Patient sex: F
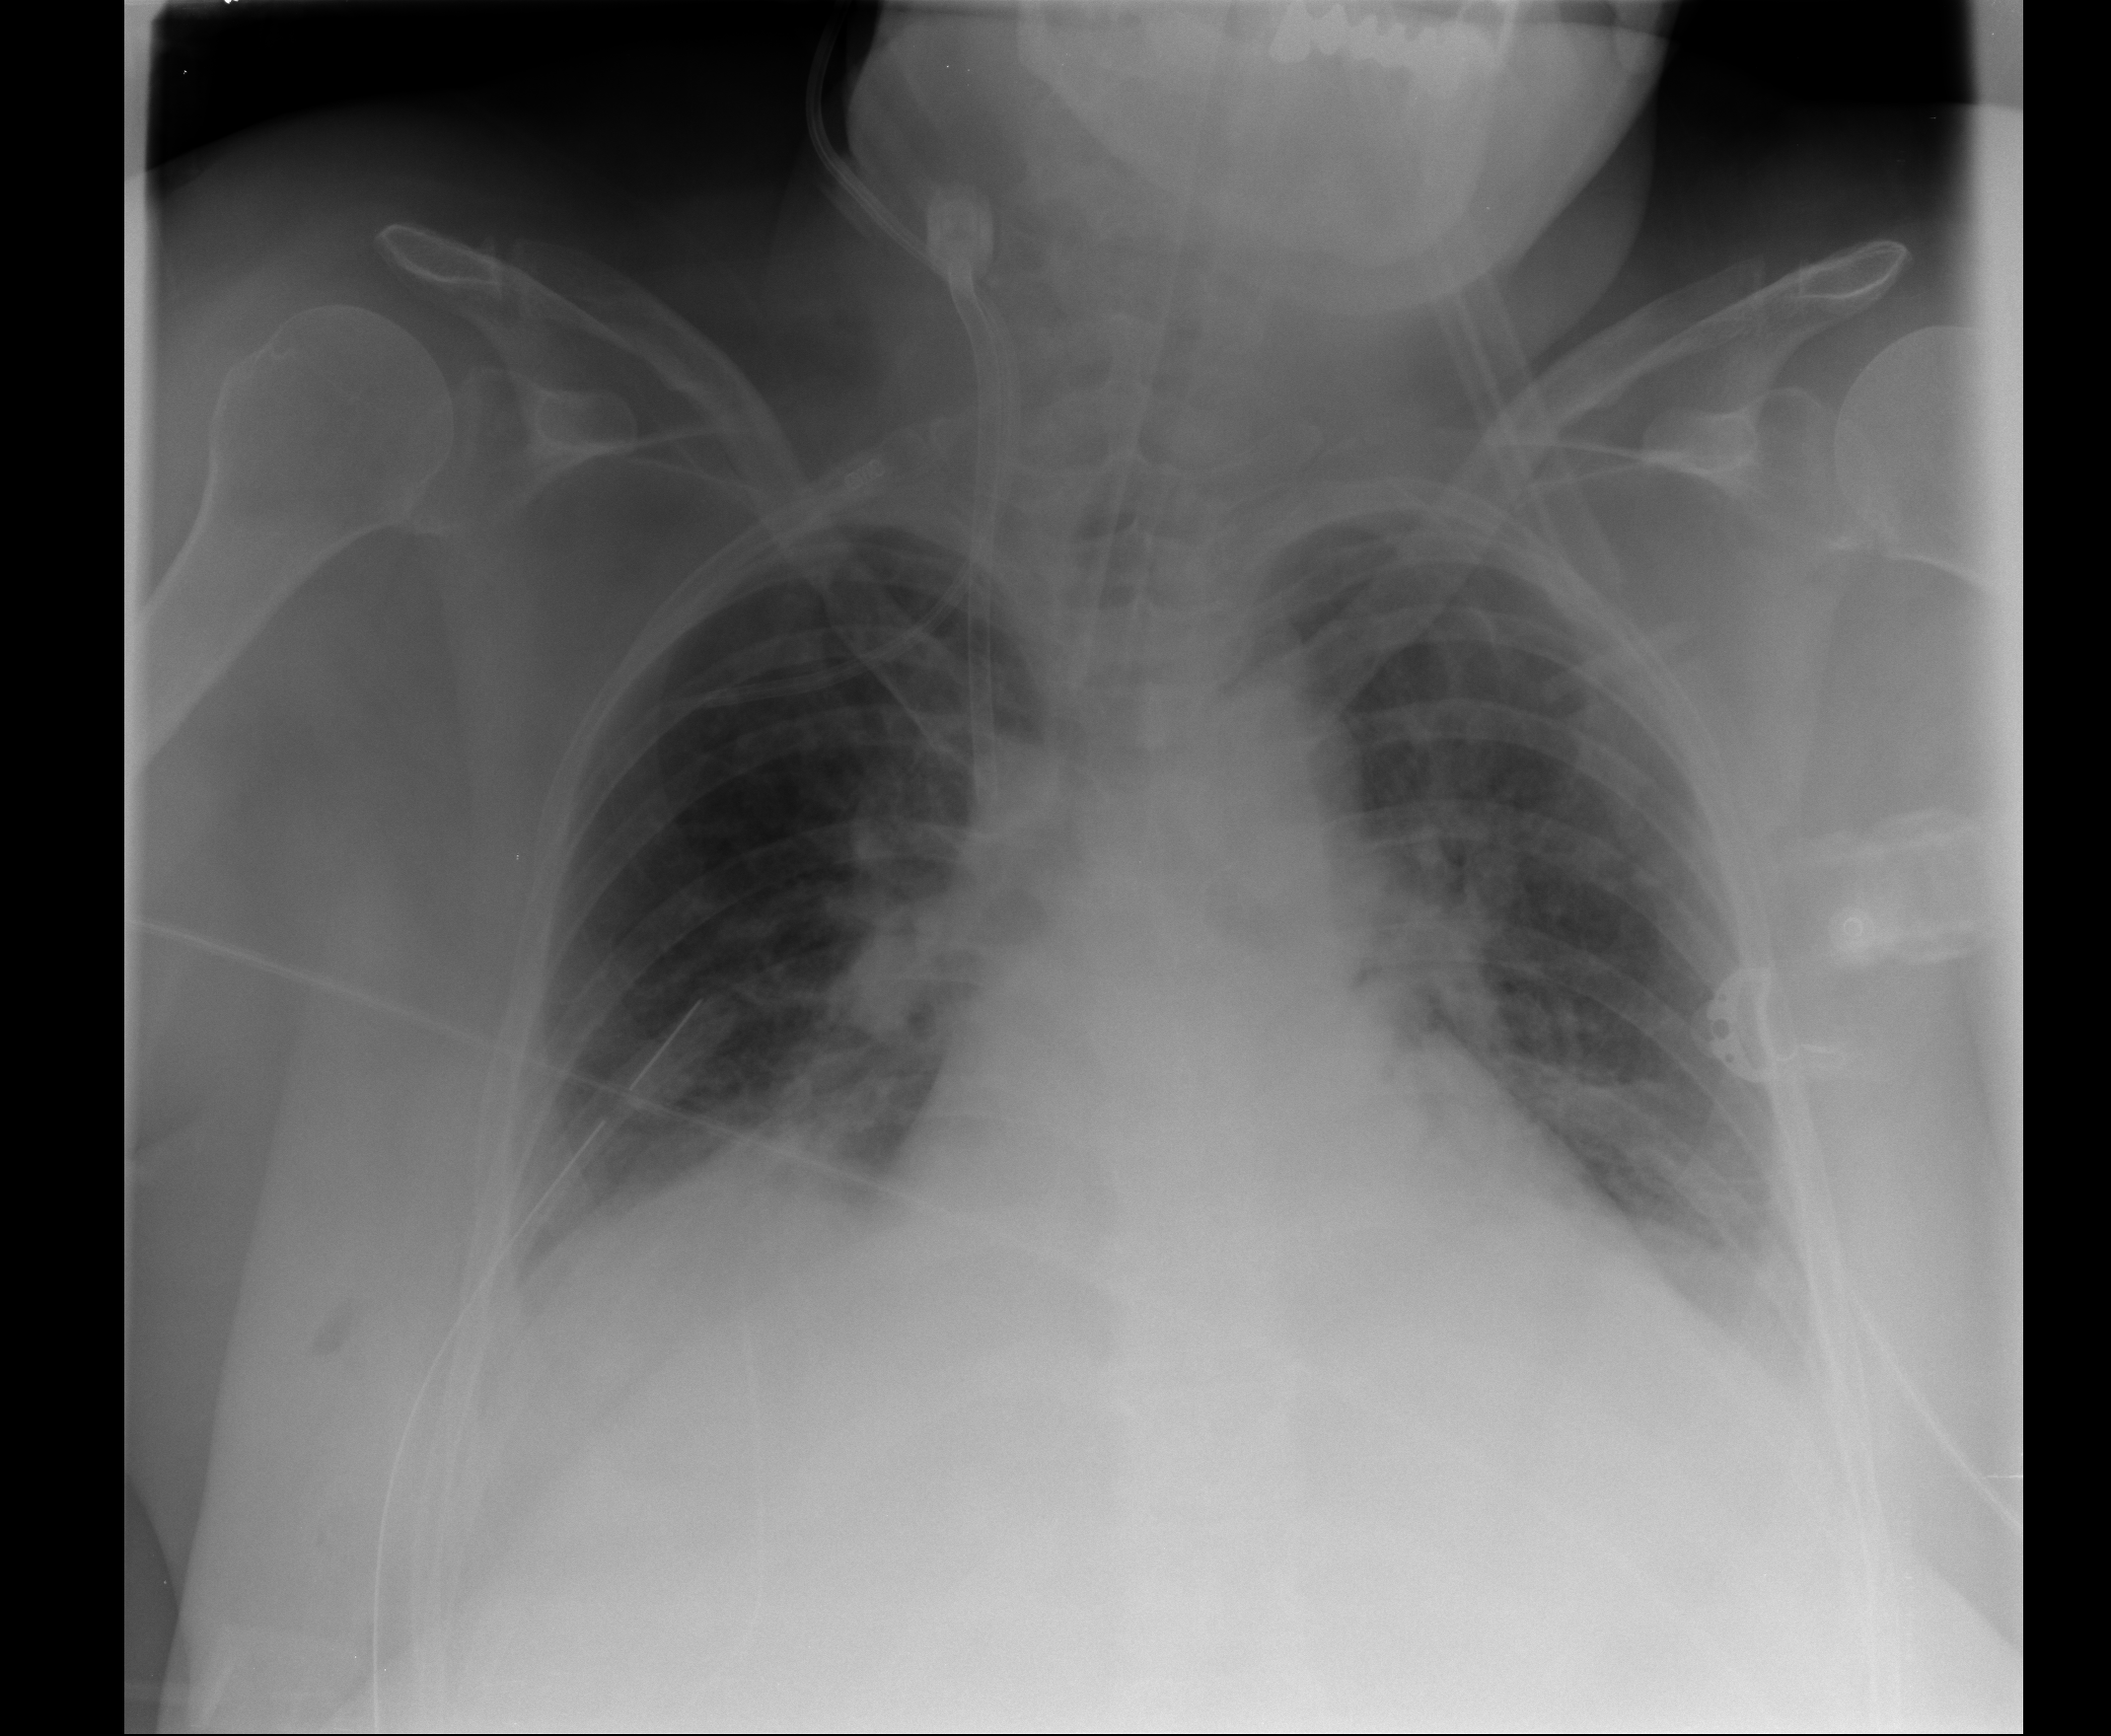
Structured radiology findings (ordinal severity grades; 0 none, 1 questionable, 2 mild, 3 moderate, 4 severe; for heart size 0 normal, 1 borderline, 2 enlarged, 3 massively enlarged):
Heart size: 0
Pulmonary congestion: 2
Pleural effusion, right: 1
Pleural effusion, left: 1
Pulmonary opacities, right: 0
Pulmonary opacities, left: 2
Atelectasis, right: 2
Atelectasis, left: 2